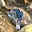
Label: 9